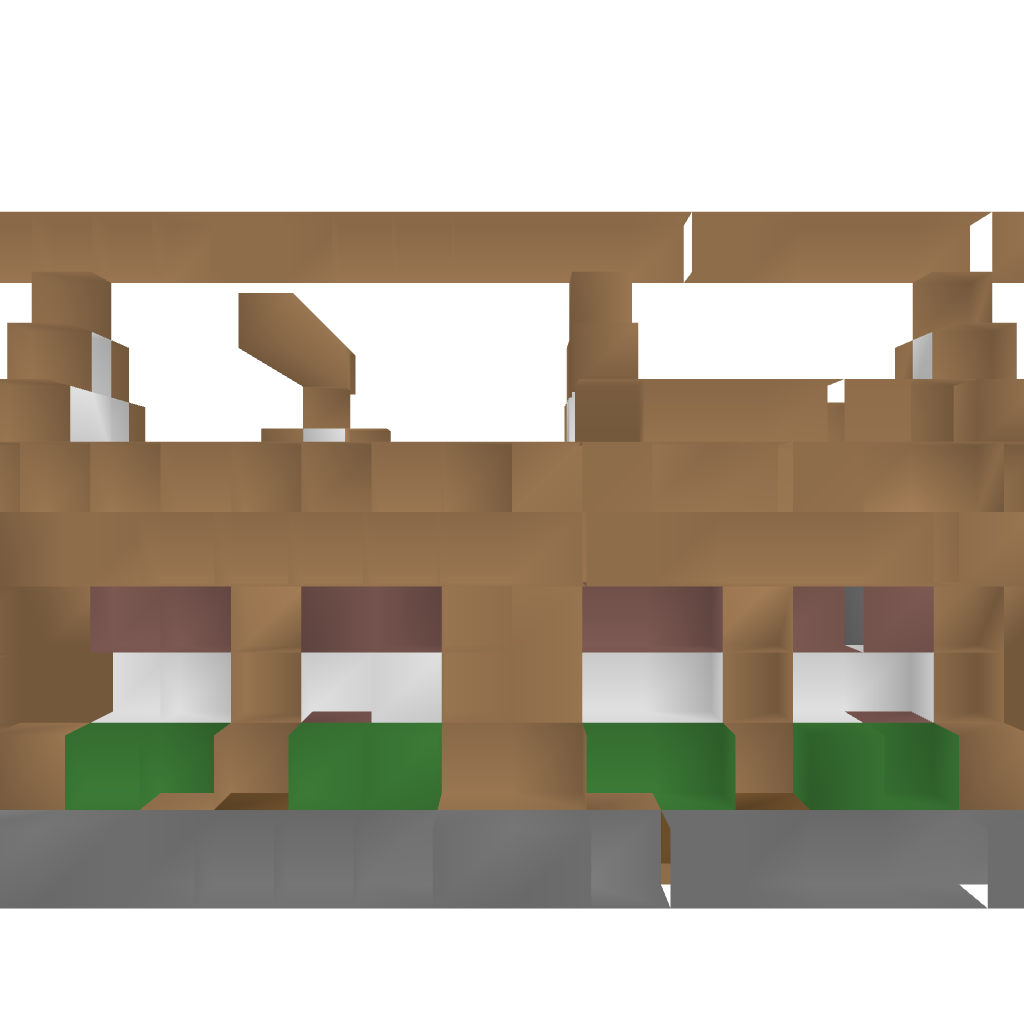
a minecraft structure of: My wooden house (1.6.4) bad low quality